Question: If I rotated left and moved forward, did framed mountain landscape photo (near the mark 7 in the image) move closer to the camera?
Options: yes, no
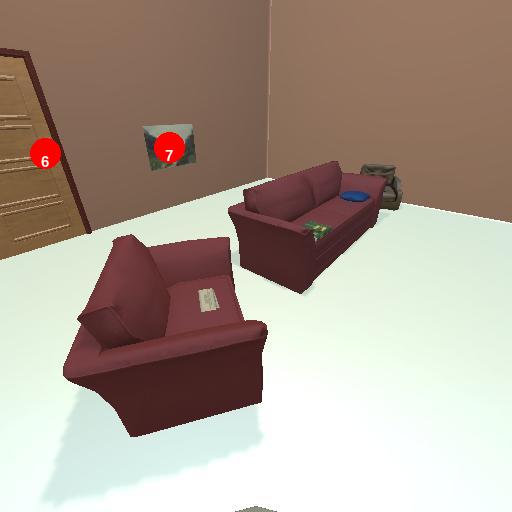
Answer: yes